Aerial crown-view tile of a tropical tree (Barro Colorado Island, Panama), acquired 20240813:
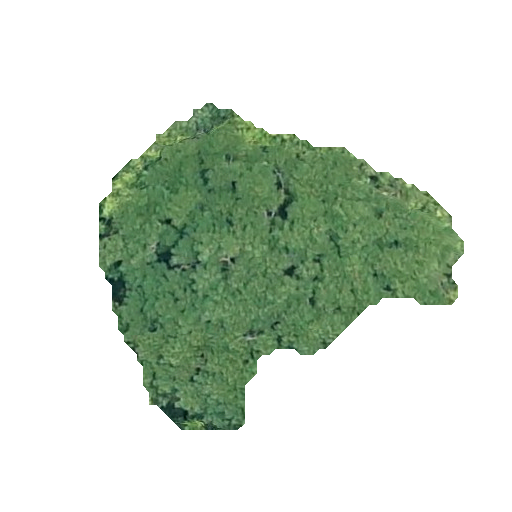
Species: Jacaranda copaia
GBIF accepted scientific name: Jacaranda copaia
Crown area: 108.133 m²